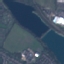
Land use / land cover class: River